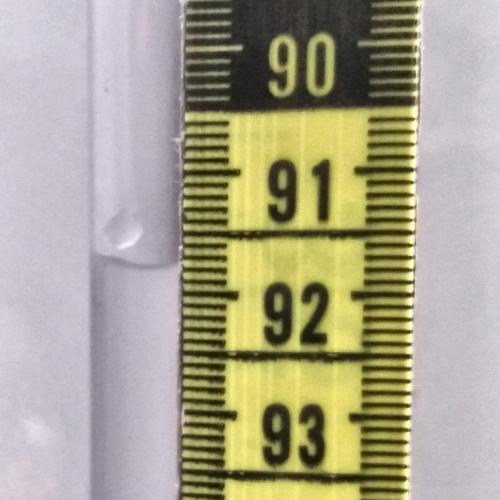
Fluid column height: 91.8 cm